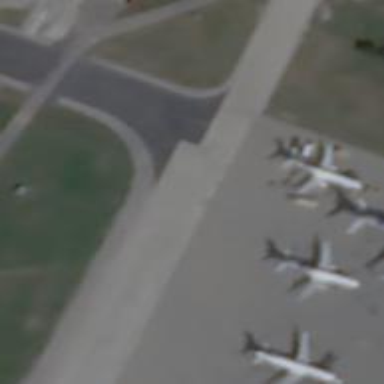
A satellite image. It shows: Image of taxiway at airport.